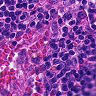
Metastatic tissue present: no